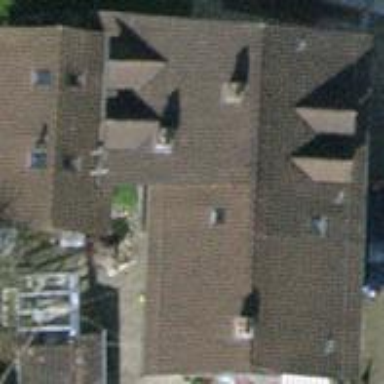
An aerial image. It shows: House with tile roof.